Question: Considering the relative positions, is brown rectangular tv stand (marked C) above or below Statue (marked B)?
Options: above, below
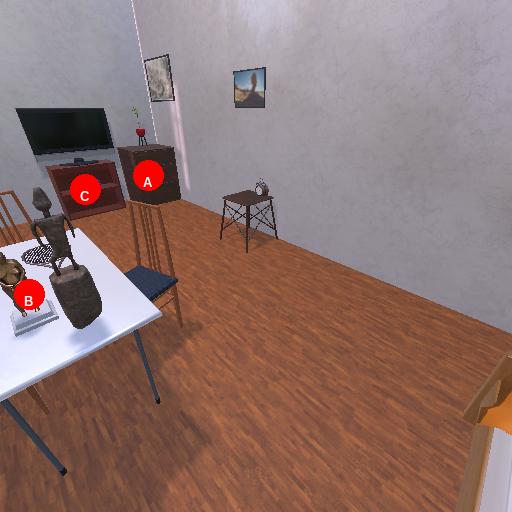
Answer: above